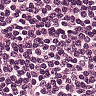
Metastatic tissue present: no